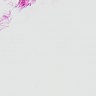
Metastatic tissue present: no